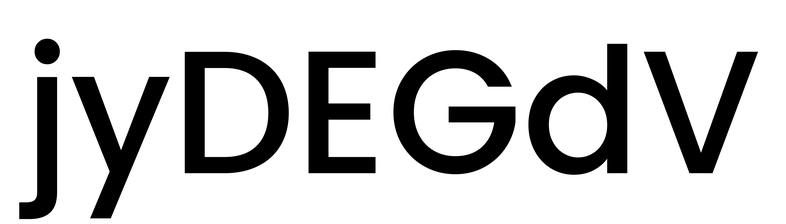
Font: Poppins-Medium